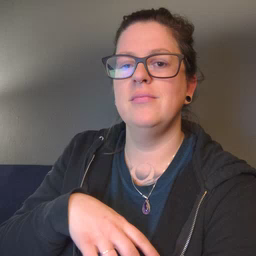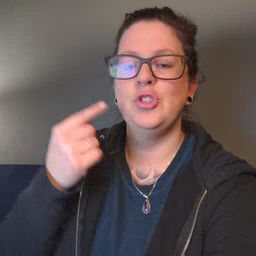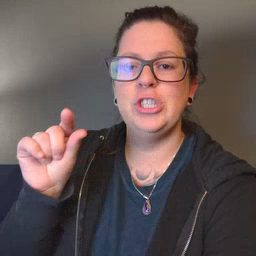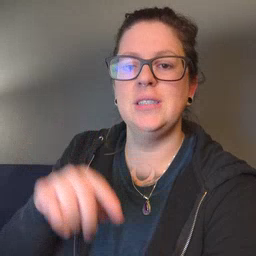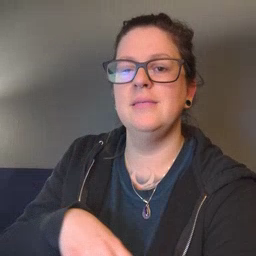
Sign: green